七年级 · 计数
（2021$\cdot$河南南阳市$\cdot$九年级一模） 2020 年国家提出并部署了“新基建”项目, 主要包含“特高压,城际高速铁路和城市轨道交通, $5 G$ 基站建设, 工业互联网, 大数据中心, 人工智能, 新能源汽车充电桩”等. 《2020 新基建中高端人才市场就业吸引力报告》重点刻画了“新基建”中五大细分领域（5G
基站建设, 工业互联网, 大数据中心，人工智能，新能源汽车充电桩）总体的人才与就业机会. 下图是其中的一个统计图。请根据图中信息, 解答下列问题:

(1) 图中 2020 年“新基建”七大领域预计投资规模的平均数约是亿元 (结果保留一位小数) ;

（2）在由“新基建”七大领域预计投资规模组成的扇形统计图中，“新能源汽车充电㭾”预计投资规模所占的圆心角约是 \$ \qquad \$。 (结果保留整数) $;$

(3) 甲，乙两位待业人员，仅根据上面统计图中的数据，从五大细分领域中，甲选择了“ $5 G$ 基站建设”，乙选择了“人工智能”分别作为自己的就业方向，请简要说明他们选择就业方向的理由各是什么.

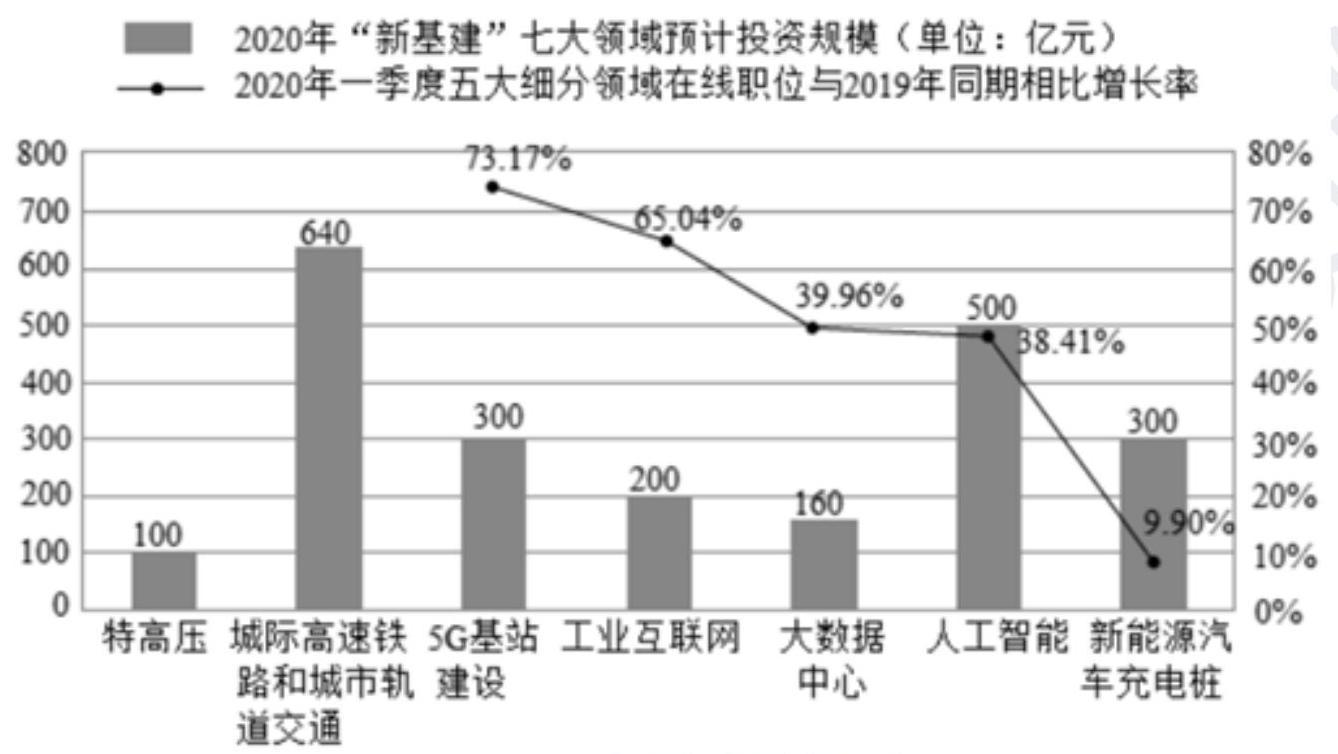
答案: （1）314.6; （2） 49; （3）甲更关注在线职位增长率; 乙关注的是 2020 年预计投资规模最大

解析: (1) 按照求平均数的公式计算即可, 即把七大领域预计投资规模数相加并除以 7 , 就可得平均数; (2) 计算“新能源汽车充电桩”预计投资规模在七大领域预计投资规模总数中的百分数, 它与 $360^{\circ}$ 的积就是所求扇形的圆心角; （3）观察统计图知，“ $5 G$ 基站建设” 在线职位增长率最大，故甲关注它; 而“人工智能”则是五大细分领域中 2020 年预计投资规模最大的，故乙关注它.

【详解】（1） 2020 年“新基建”七大领域预计投资规模的平均数为:

$(100+640+300+200+160+500+300) \div 7 \approx 314.3$ (亿元) 故答案为: 314.3

(2) $\frac{300}{2200} \times 360^{\circ} \approx 49^{\circ}$ 故答案为: 49

（3)五大细分领域中， “ $5 G$ 基站建设” 在线职位与 2019 年同期相比，增长率最大，所以甲关注的是这个增长率; 而“人工智能”则是五大细分领域中 2020 年预计投资规模最大的, 故乙关注它.

【点睛】本题综合考查了各种统计图, 关键是读懂统计图, 获取所需要的信息.